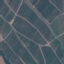
Land use / land cover: PermanentCrop